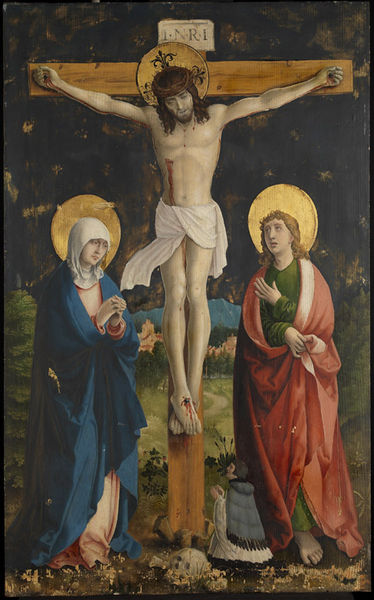
Titel: Christus am Kreuz zwischen Maria und Johannes
Künstler: Oberrheinischer Meister
Standort: Karlsruhe
Institution: Staatliche Kunsthalle Karlsruhe
Schlagwörter: baum, blau, fuß, gemälde, gott, himmel, lendenschurz, nackt, umhang, weiß, wunde, frauen, grün, landschaft, menschen, stadt, brust, bunt, frau, holz, nacht, rot, tuch, wiese, bibel, johannes, schädel, tod, tot, trauer, täufer, gewand, gold, mantel, wald, engel, füße, ölgemälde, inschrift, balken, bauch, nagel, nägel, adam, blut, kreuz, religion, stern, symmetrisch, barfuß, sterne, sternenhimmel, landscaft, beten, gebet, schein, karfreitag, heiligenschein, totenkopf, nimbus, christus, jesus, kreuzigung, stigmata, wunden, wundmale, leid, schmerz, kniend, mittelalter, zentral, dornen, kapelle, kruzifix, heiliger, heilige, jünger, heilig, maria, magdalena, totenschädel, gekreuzigt, beweinung, christentum, dornenkrone, ikone, altarbild, christi, erlösung, blau rot, stifter, vertikal, apostel, holzkreuz, detuschland, grün wiese, inri, krez, kreus, dreinageltypus, marai, schädek, gruün, stifterfigur, nageln, 1500, 16, od, blutt, nördlich der alpen